Question: The modal, despite the same thing working fine on other pages, won't stretch to fit it's content and ends up too short. The only thing that seems to fix it is adding another 'div' or 'p' element with any content below it and I'd rather not have to do that.
HTML:
'''
<!-- Donate modal -->
<div class="modal fade" id="donate" tabindex="-3" role="dialog" aria-labelledby="donateToDev" aria-hidden="true">
<div class="modal-dialog">
<div class="modal-content">
<div class="modal-header">
<button type="button" class="close" data-dismiss="modal" aria-hidden="true">&times;</button>
<h4 class="modal-title" id="donateTitle">Donate</h5>
</div>
<div class="modal-body">
<p class="text-center">There's nothing to unlock by donating, but you will be considered awesome by the dev! Who doesn't like being awesome?</p>
<div class="text-center">
<div style="float:left;display:inline;">
PAYPAL
</div>
<div style="float:right;display:inline;">
<p class="bold text-center">Or you could donate with <a href="http://dogecoin.com">Dogecoin</a>:
<p class="code">doge donate address here</p>
</div>
</div>
</div>
</div><!-- /.modal-content -->
</div><!-- /.modal-dialog -->
</div><!-- /.modal -->
'''
CSS:
'''
.bold { font-weight: bold; }
.text-center { text-align: center; }
'''
Result:

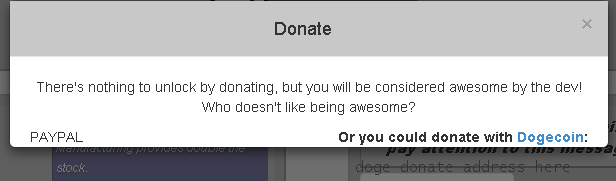
Answer: You are not clearing your floats. To quickly solve the issue you could add "clearfix" to the div with the "text-center" class.
Read about it here: <URL>